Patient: sex F, age 63
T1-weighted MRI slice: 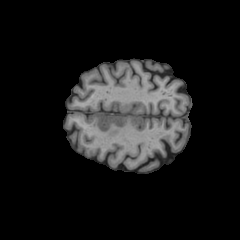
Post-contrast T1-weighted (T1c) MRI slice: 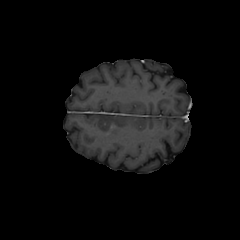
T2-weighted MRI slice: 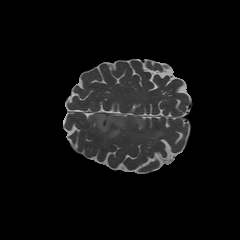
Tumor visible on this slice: yes
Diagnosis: Glioblastoma, IDH-wildtype
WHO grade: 4